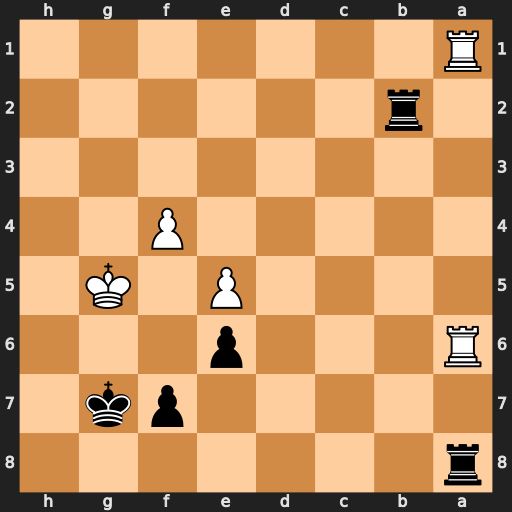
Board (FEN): r7/5pk1/R3p3/4P1K1/5P2/8/1r6/R7
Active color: b
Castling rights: -
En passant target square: -
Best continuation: Rg2+ Kh5 Rh8#